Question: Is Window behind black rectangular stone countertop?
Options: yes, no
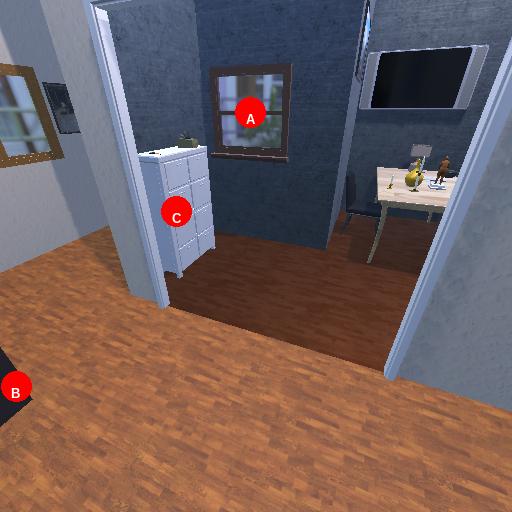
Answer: yes